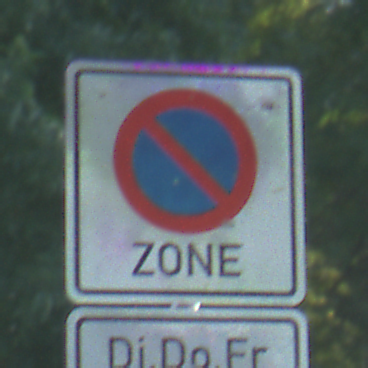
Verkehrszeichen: BeginnEingeschraenktesHalteverbotZone
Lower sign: ZeitangabenMitBeschraenkungAufWochentage3
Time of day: MorningAfternoon
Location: Outdoor (RoadRail)
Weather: Clear
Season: NotSpecified
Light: Natural